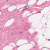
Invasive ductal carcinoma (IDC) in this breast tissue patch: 0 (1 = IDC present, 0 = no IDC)